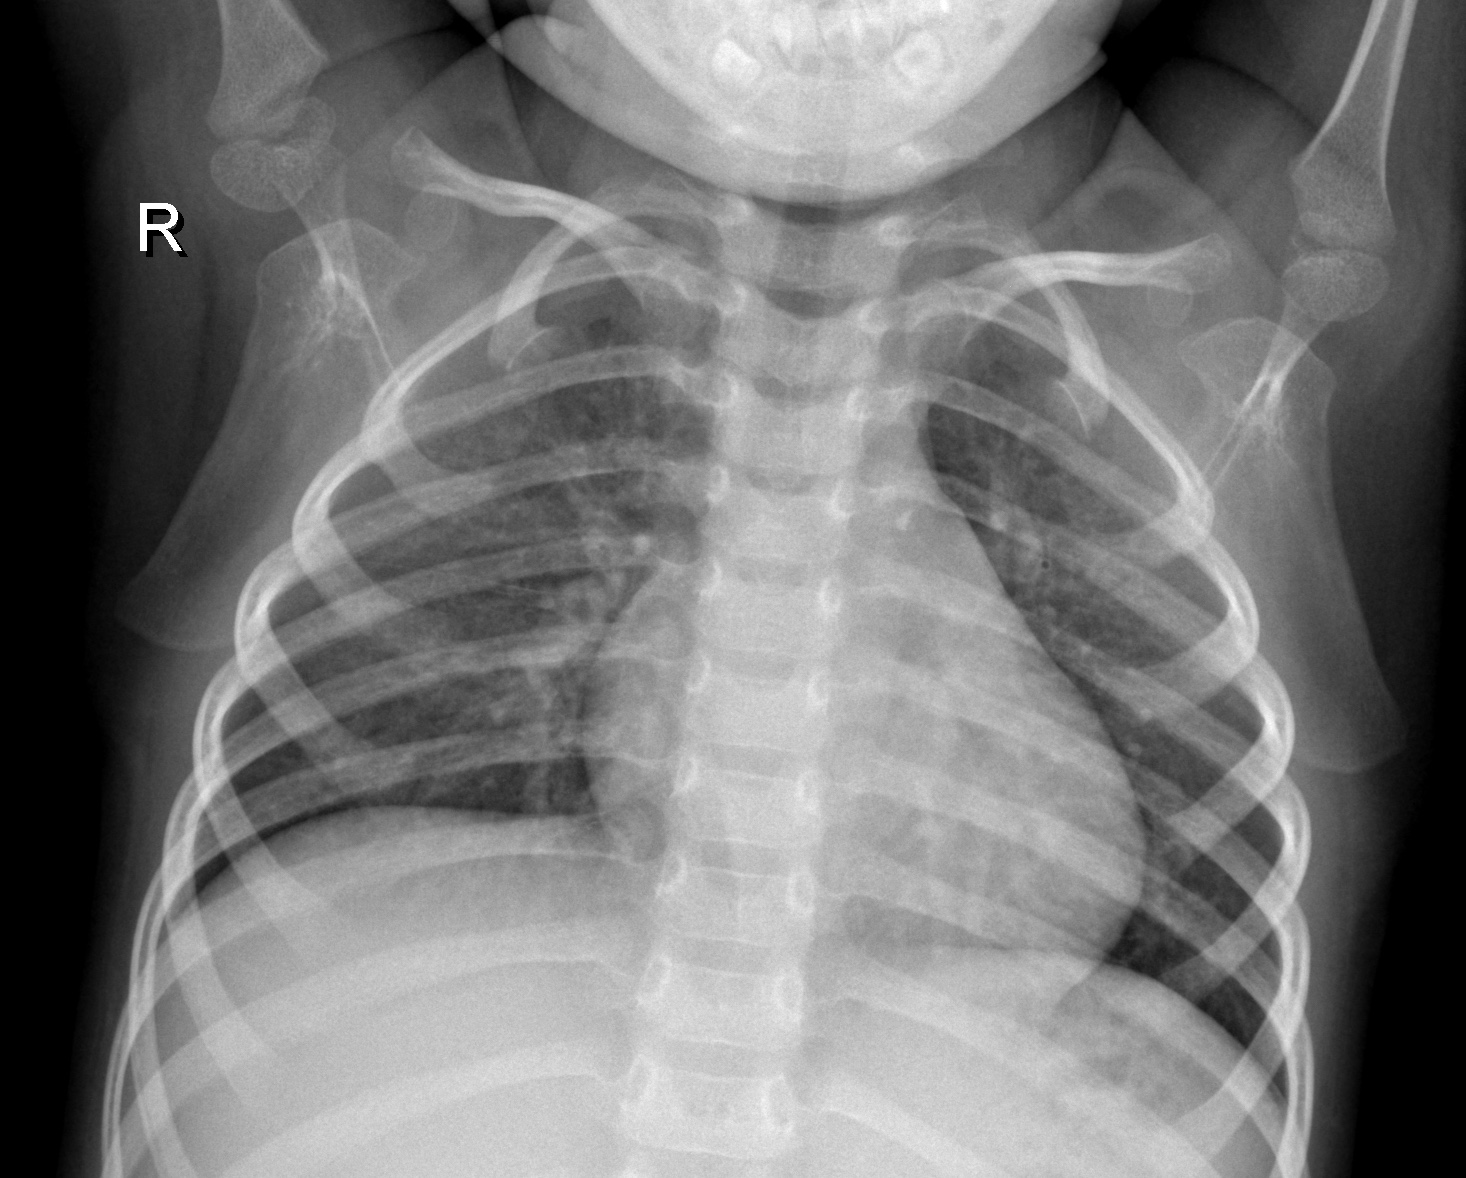
Diagnosis: NORMAL